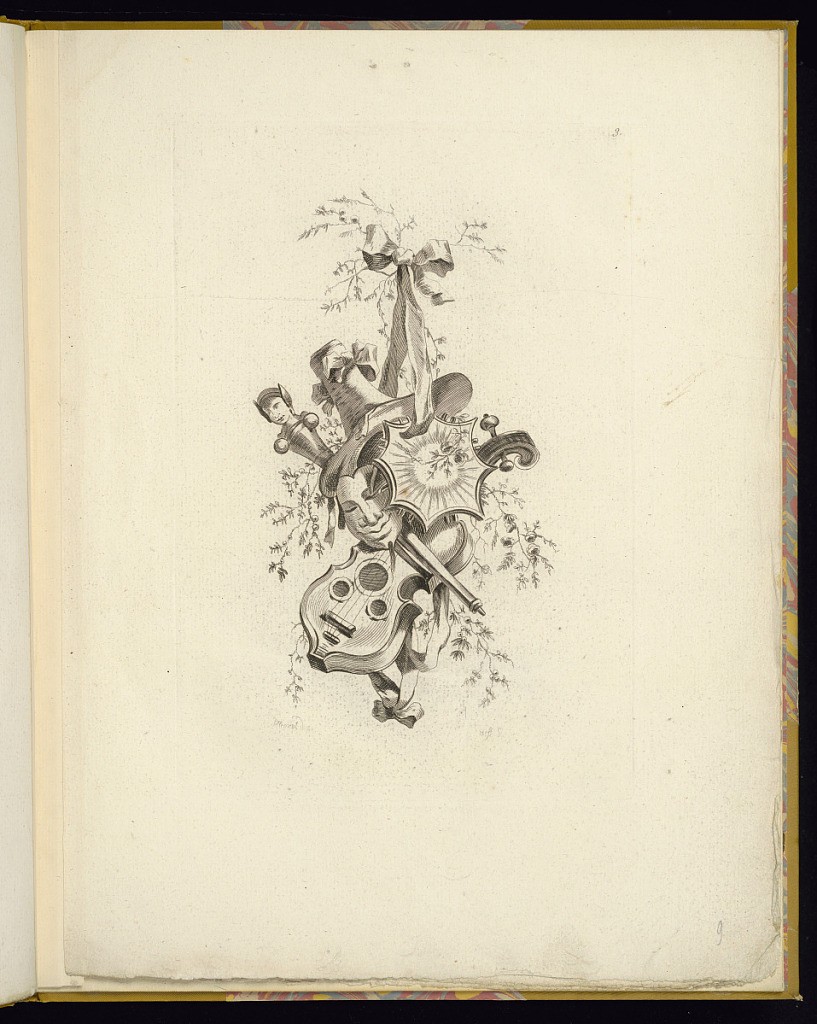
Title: Design for a Pendant Trophy
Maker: Jean-Baptiste Pillement, French, 1728–1808
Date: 1772–77
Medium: Etching on laid paper
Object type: Print
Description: Design for a chinoiserie pendant trophy, from a series of six prints. The trophy features a ribbon tied in a bow with flowers and sprigs, wrapped around musical instruments and a mask. The plate is signed and numbered.